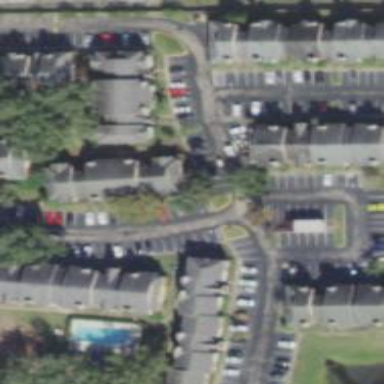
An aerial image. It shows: Parking space.